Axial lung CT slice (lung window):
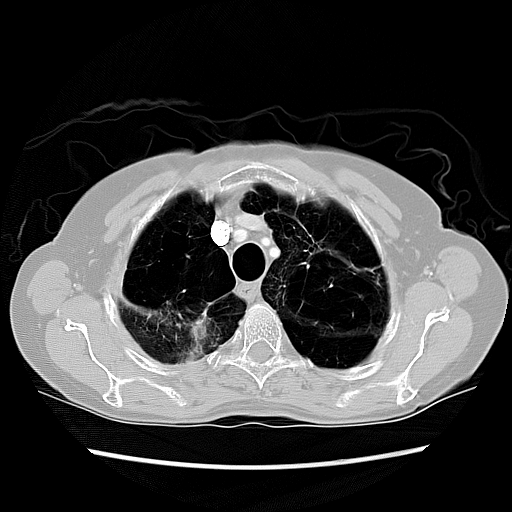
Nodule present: no